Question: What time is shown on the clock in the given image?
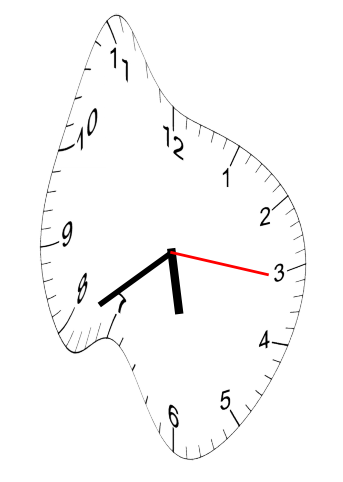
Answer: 05:39:16